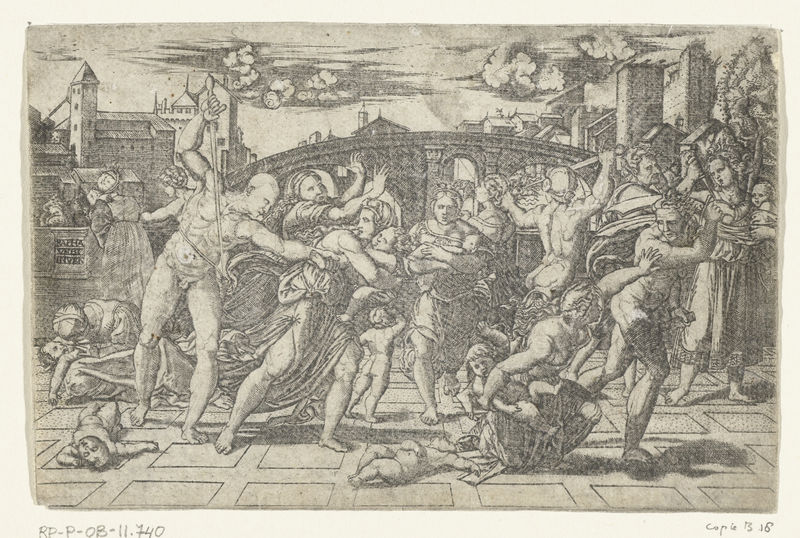
Titel: Kindermoord in Bethlehem
Künstler: Marcantonio Raimondi
Standort: Amsterdam
Institution: Rijksmuseum
Schlagwörter: femmes, femme, gravure, ville, enfants, enfant, pont, moyen-age, venise, oui, massacre, non, jerusalem, religieux, masacre, bethlehem